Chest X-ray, PA view. Patient: 43 years old, sex F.
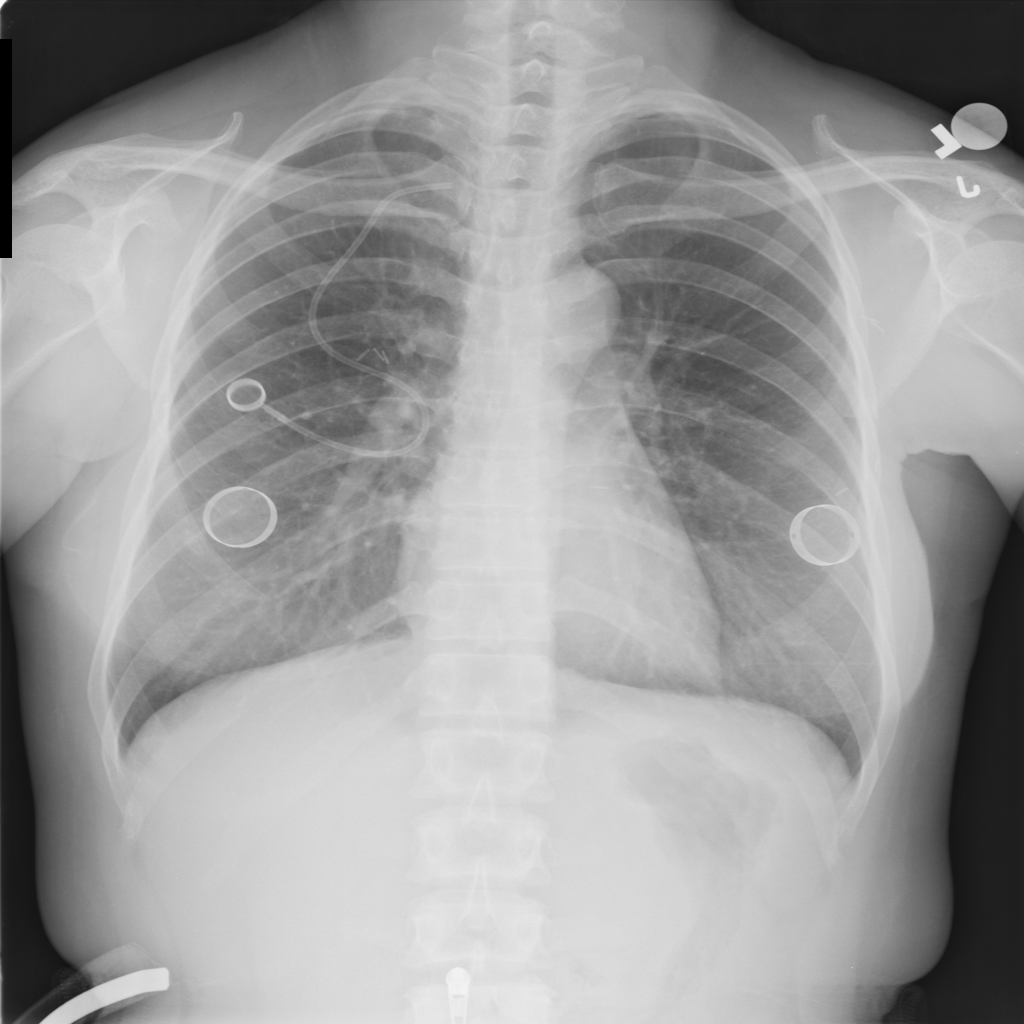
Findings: No Finding